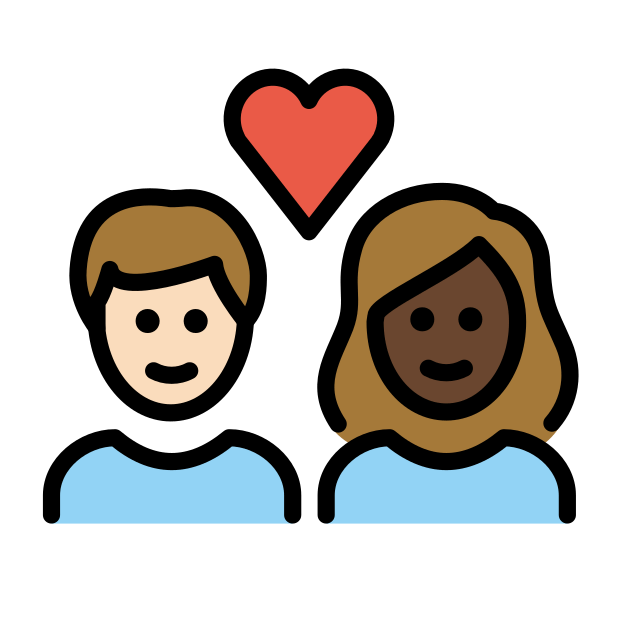
couple with heart: person, person, light skin tone, dark skin tone